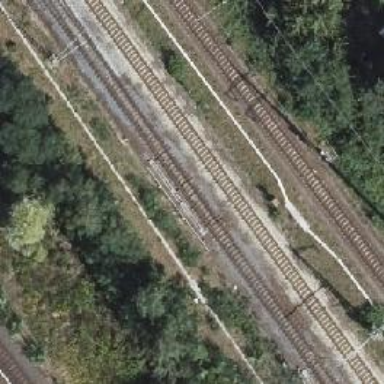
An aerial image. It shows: Railway switch with the turnout on the right side.